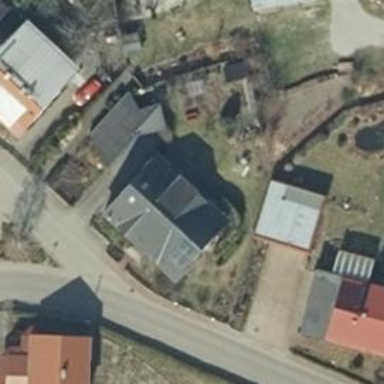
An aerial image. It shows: Simple and straightforward house.